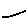
Label: line